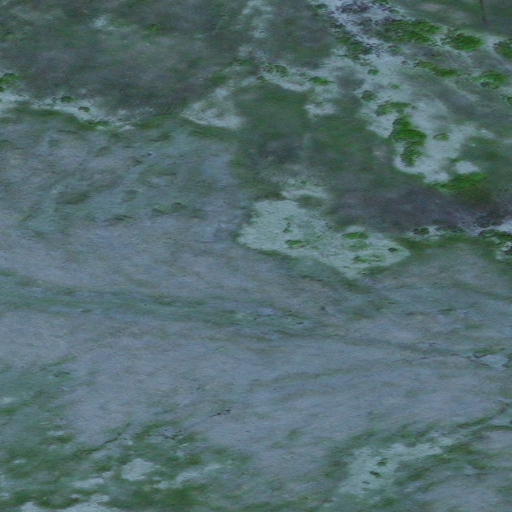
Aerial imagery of gap in Alaska named Igiayarok Pass containing only unknown